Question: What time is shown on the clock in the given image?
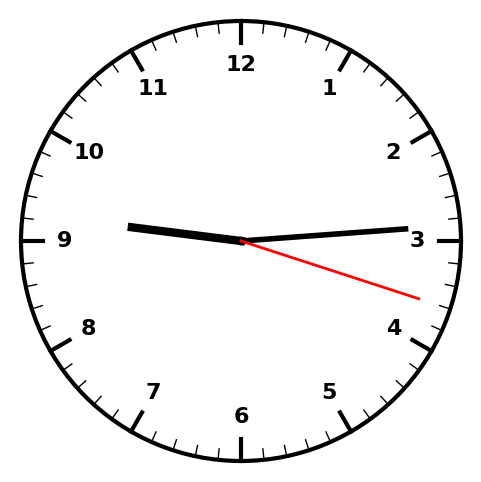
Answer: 09:14:18